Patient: sex F, age 60
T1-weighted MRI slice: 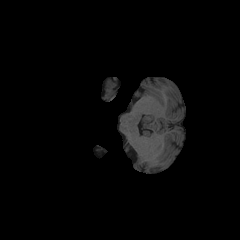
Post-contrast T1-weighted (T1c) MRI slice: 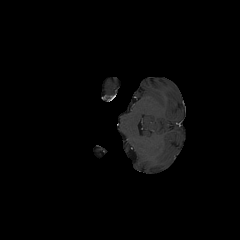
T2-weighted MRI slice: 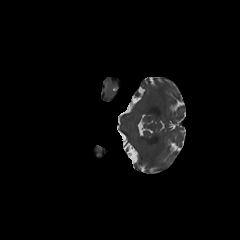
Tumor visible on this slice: no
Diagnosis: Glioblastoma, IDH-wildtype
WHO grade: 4